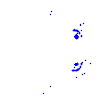
Particle: pion